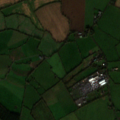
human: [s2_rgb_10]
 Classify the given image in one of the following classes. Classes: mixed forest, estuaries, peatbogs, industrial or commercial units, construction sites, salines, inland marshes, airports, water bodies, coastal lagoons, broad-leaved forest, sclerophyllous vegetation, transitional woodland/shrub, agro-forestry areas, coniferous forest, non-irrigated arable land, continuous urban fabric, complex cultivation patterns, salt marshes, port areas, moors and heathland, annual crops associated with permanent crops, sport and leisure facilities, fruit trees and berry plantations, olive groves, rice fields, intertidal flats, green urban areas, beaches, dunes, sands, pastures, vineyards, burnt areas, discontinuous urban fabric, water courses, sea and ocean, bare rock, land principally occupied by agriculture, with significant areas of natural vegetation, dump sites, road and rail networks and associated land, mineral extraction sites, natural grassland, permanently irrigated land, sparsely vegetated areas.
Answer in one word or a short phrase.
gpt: non-irrigated arable land, pastures, coniferous forest